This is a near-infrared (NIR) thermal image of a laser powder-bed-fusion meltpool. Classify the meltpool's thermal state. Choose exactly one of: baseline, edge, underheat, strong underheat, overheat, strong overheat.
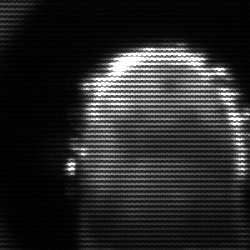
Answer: baseline